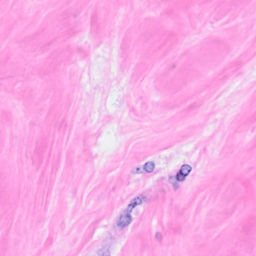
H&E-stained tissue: Breast